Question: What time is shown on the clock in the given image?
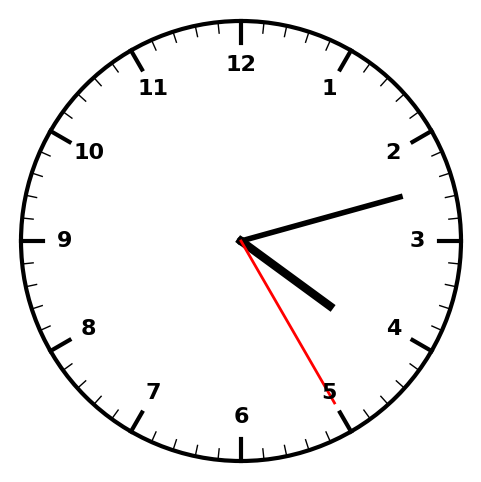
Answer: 04:12:25